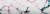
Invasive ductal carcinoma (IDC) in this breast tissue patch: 0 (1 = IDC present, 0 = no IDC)